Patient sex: F
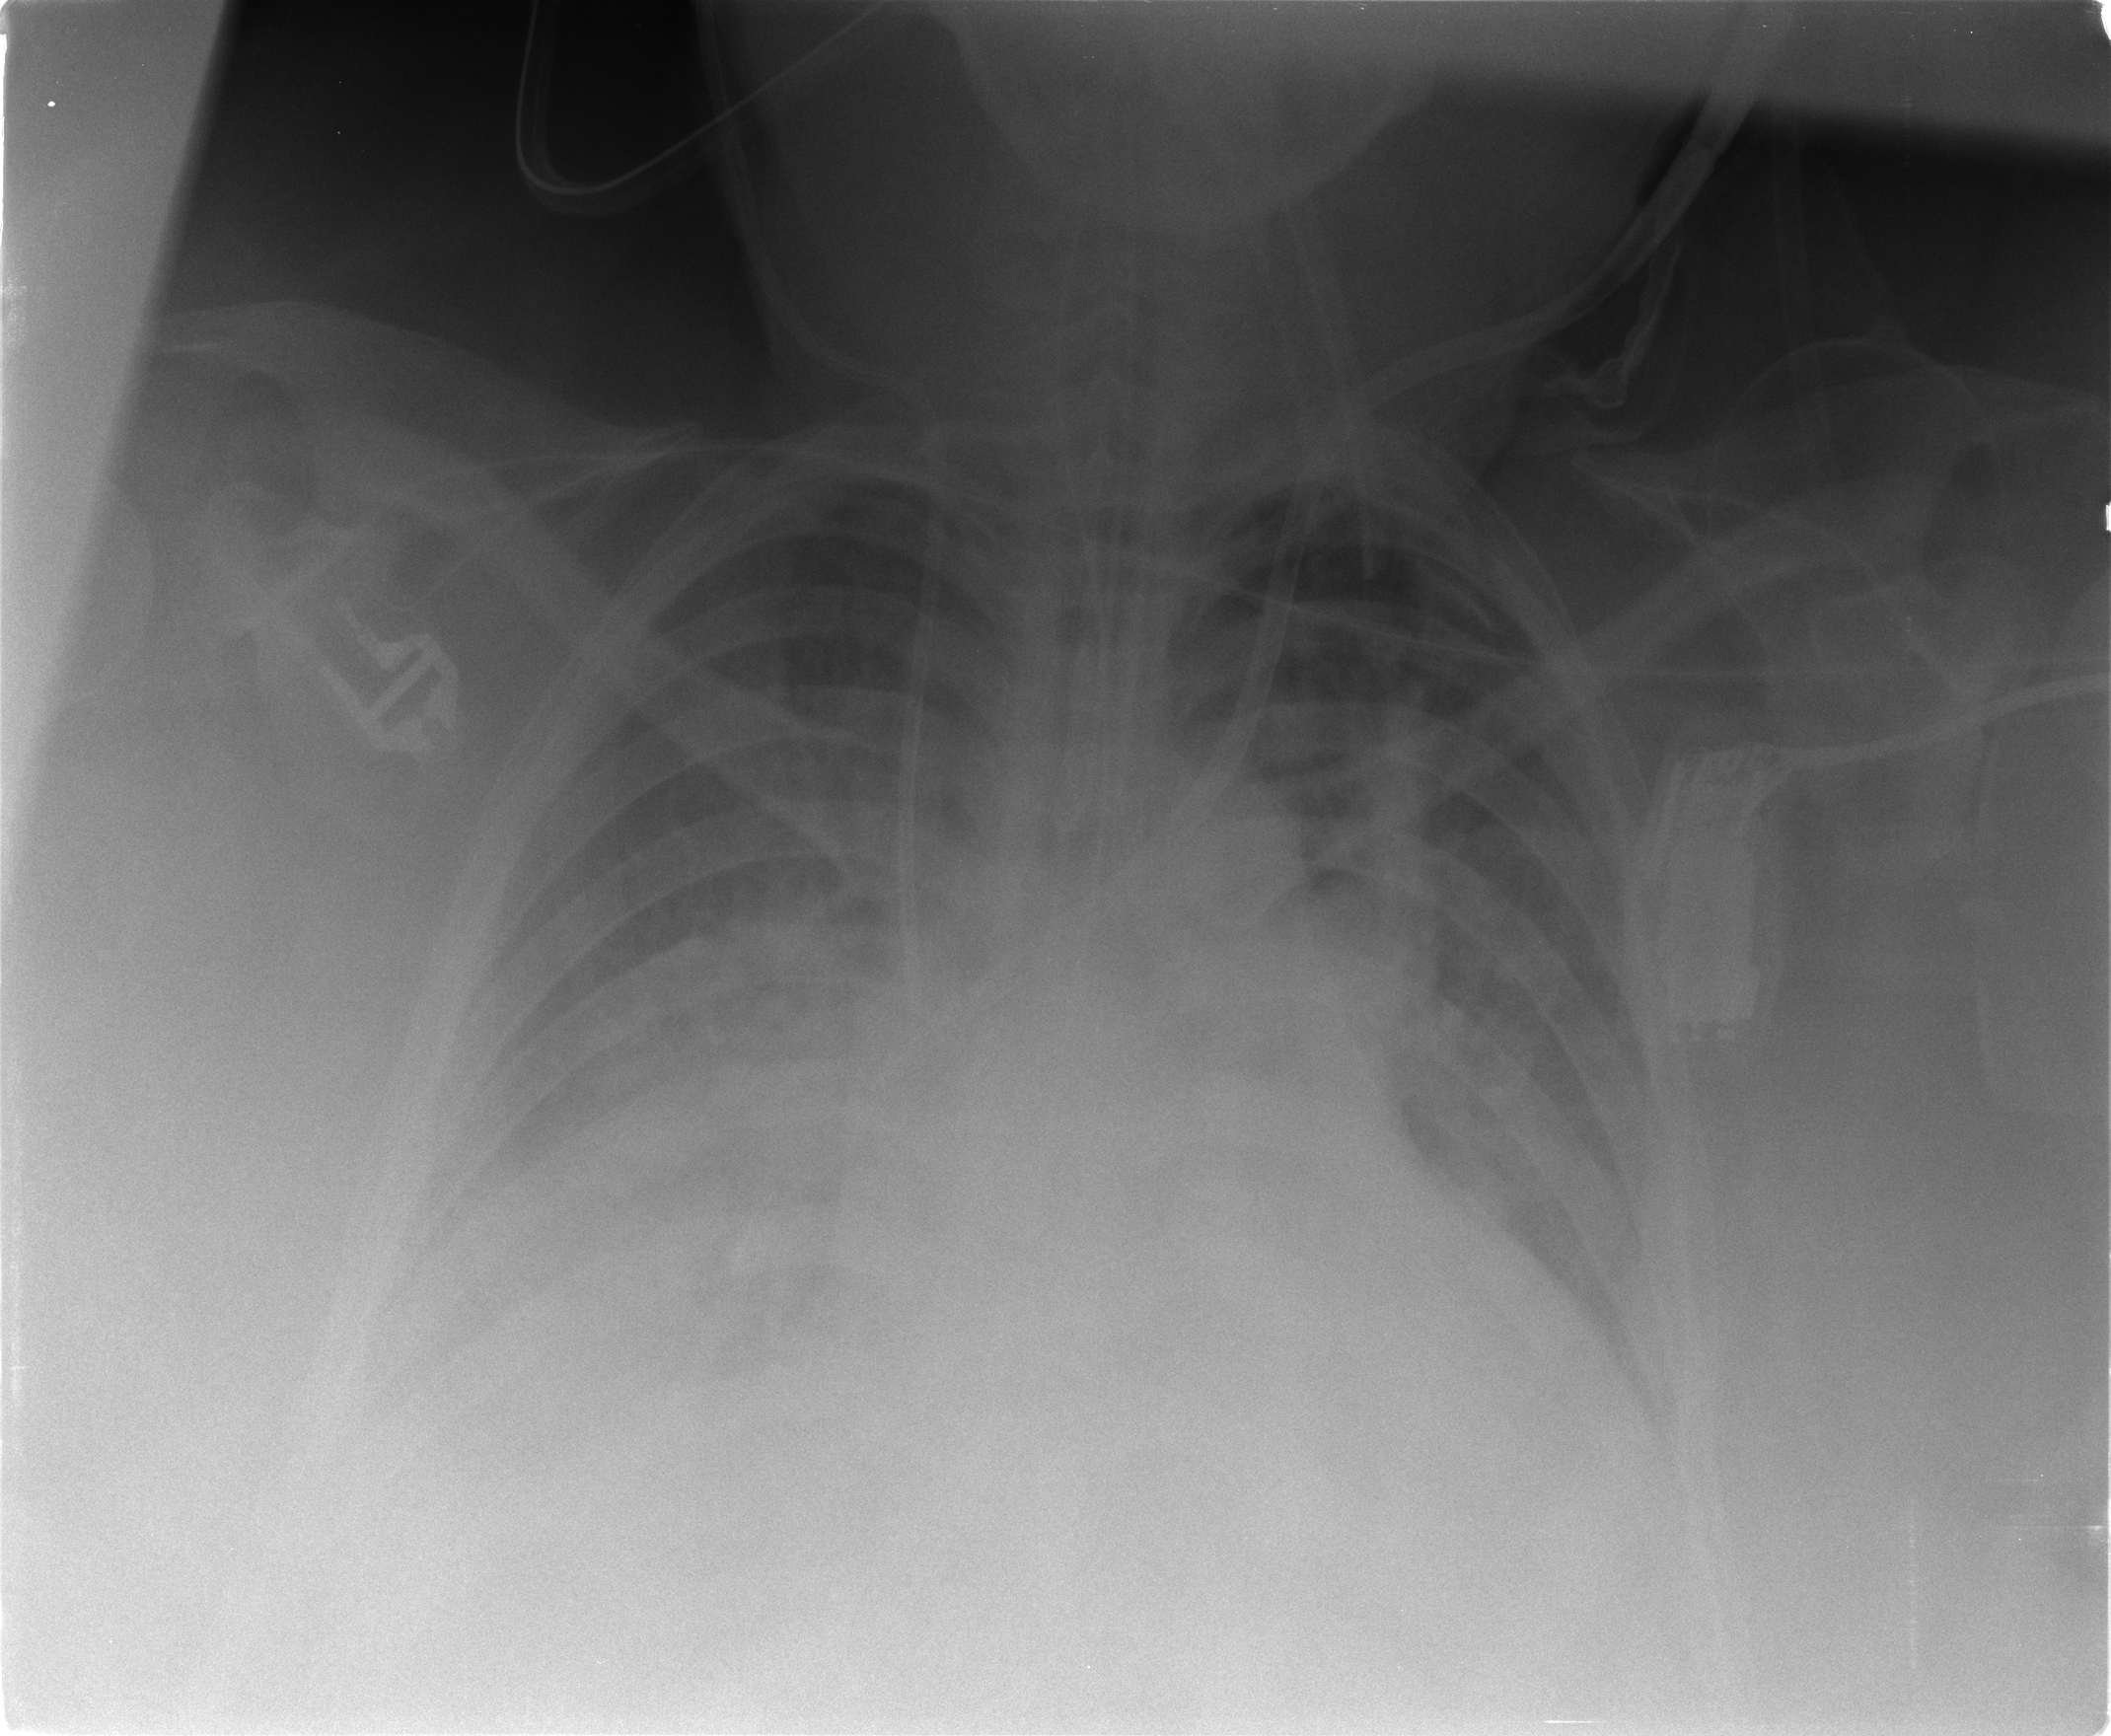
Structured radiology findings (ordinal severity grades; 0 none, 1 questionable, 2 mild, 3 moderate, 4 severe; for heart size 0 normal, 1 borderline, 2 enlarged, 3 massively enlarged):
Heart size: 2
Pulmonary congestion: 2
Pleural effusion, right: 3
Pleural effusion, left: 2
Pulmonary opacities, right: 3
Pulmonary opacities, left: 1
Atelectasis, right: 3
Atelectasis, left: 2